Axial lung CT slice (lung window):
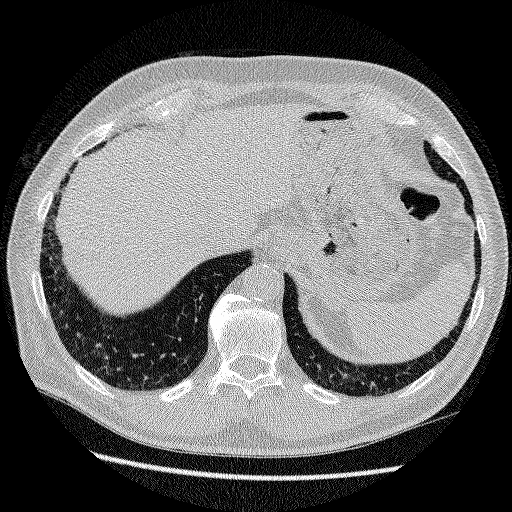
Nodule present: no